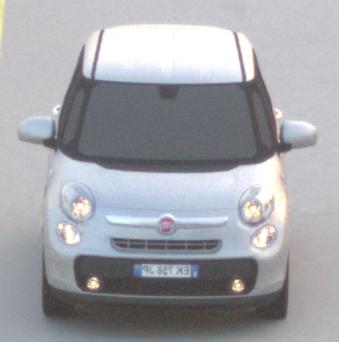
Make: Fiat
Model: 500L 1.4 16V
Detailed model: 500L (199)
Model produced from: 2012/10
Model produced until: 2017/05
Doors: 5
Color: white
Road condition: dry road
Daytime: dawn
Contrast: low contrast